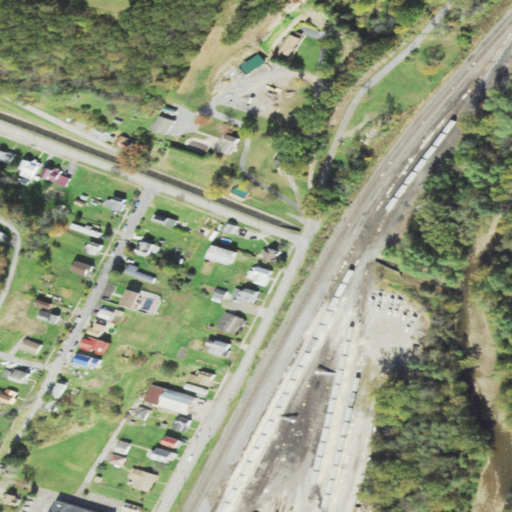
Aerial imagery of valley in Pennsylvania named Plank Road Hollow containing low intensity development, open development, deciduous forest, medium intensity development, high intensity development, barren land, grassland, mixed forest, and pasture